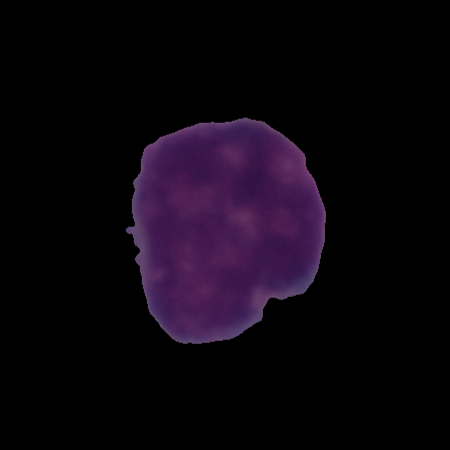
Label: cancer